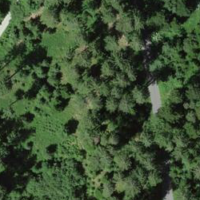
EUNIS habitat code: 43
Species observed at this site:
Platanthera bifolia